Question: Can smb explain what is the problem, how should I modify my code?
I need to filter 'CKRecord's returned from 'CloudKit'.
'''
override func tableView(tableView: UITableView, moveRowAtIndexPath sourceIndexPath: NSIndexPath, toIndexPath destinationIndexPath: NSIndexPath) {
let defaultContainer = CKContainer.defaultContainer()
let publicDatabase = defaultContainer.publicCloudDatabase
let myfunc2 = myfunc(names, { (records: [CKRecord], error: NSError) in
if error == nil {
let records2 = records.filter($0.value > sourceIndexPath.row && $0.value < destinationIndexPath.row)
let mro = CKModifyRecordsOperation(recordsToSave: [], recordIDsToDelete: [])
} else {
}
})
'''

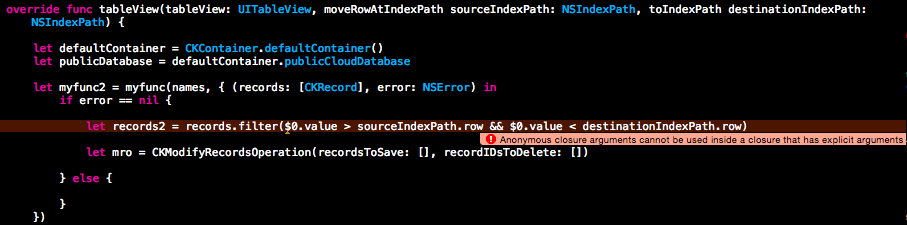
Answer: There are two ways to write closures: with explicit argument names, or by referring to the arguments as $0, $1 etc.
For example, these two things are equivalent:
'''
// implicit argument names, $0 and $1
let x = reduce(1...5, 0) { $0 + $1 }
// explicit argument names i and j
let y = reduce(1...5, 0) { i, j in i + j }
'''
But you can't mix these things - either you name the arguments, or you use '$n'. You can't do both:
'''
// name the arguments, but still use $0 and $1
let x = reduce(1...5, 0) { $0 + $1 }
// compiler error: Anonymous closure arguments cannot be used
// inside a closure that has explicit arguments
'''
In your example, it looks like you've forgotten to supply a closure to the 'filter' method. This means your '$0' isn't inside a new closure without arguments - so the Swift compiler thinks your '$0' is referring to the outer closure that names it's arguments explicitly as 'records' and 'error'. So it's complaining you can't refer to arguments as '$0' inside a closure with explicit argument names.
(the fix is of course to actually supply a closure to 'filter' i.e. replace your '()' with '{}')